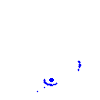
Particle: electron